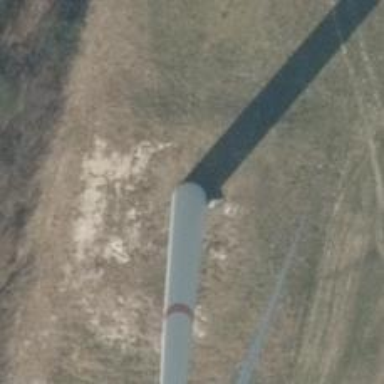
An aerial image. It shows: Wind generator powered by horizontal-axis wind turbine.